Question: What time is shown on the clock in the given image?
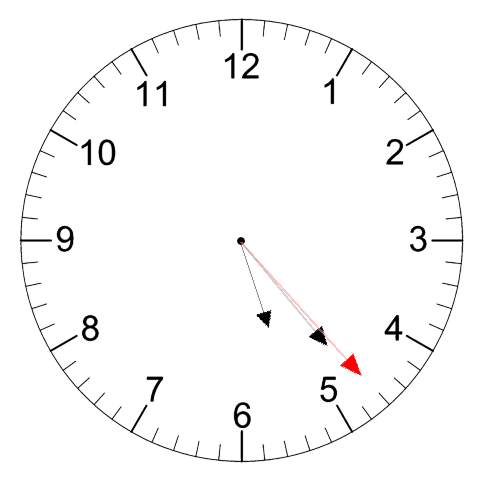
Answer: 05:23:23